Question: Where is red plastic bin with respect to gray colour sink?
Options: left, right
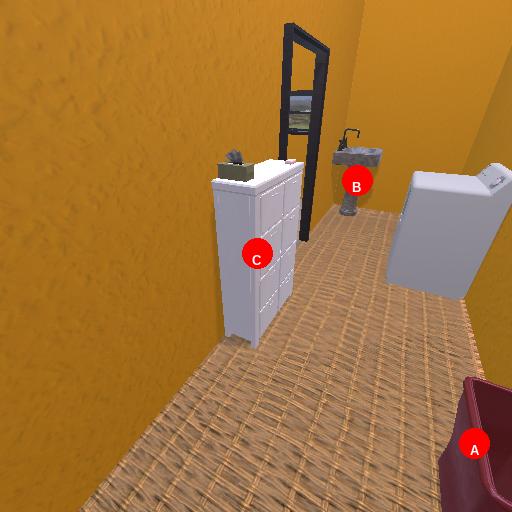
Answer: left